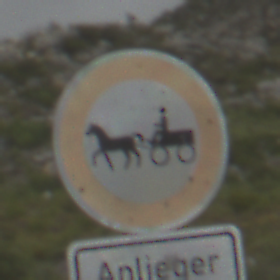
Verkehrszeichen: VerbotGespannfuhrwerke
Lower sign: PersonengruppenFrei1
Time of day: Midday
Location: Outdoor (Nature)
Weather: Overcast
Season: NotSpecified
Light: Natural